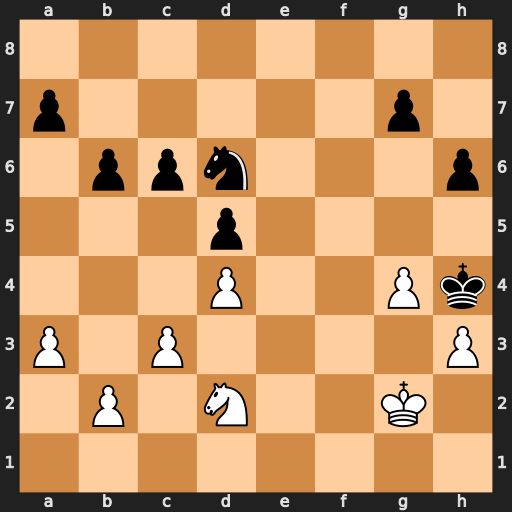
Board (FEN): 8/p5p1/1ppn3p/3p4/3P2Pk/P1P4P/1P1N2K1/8
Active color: w
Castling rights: -
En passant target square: -
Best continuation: Nf3#